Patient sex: M
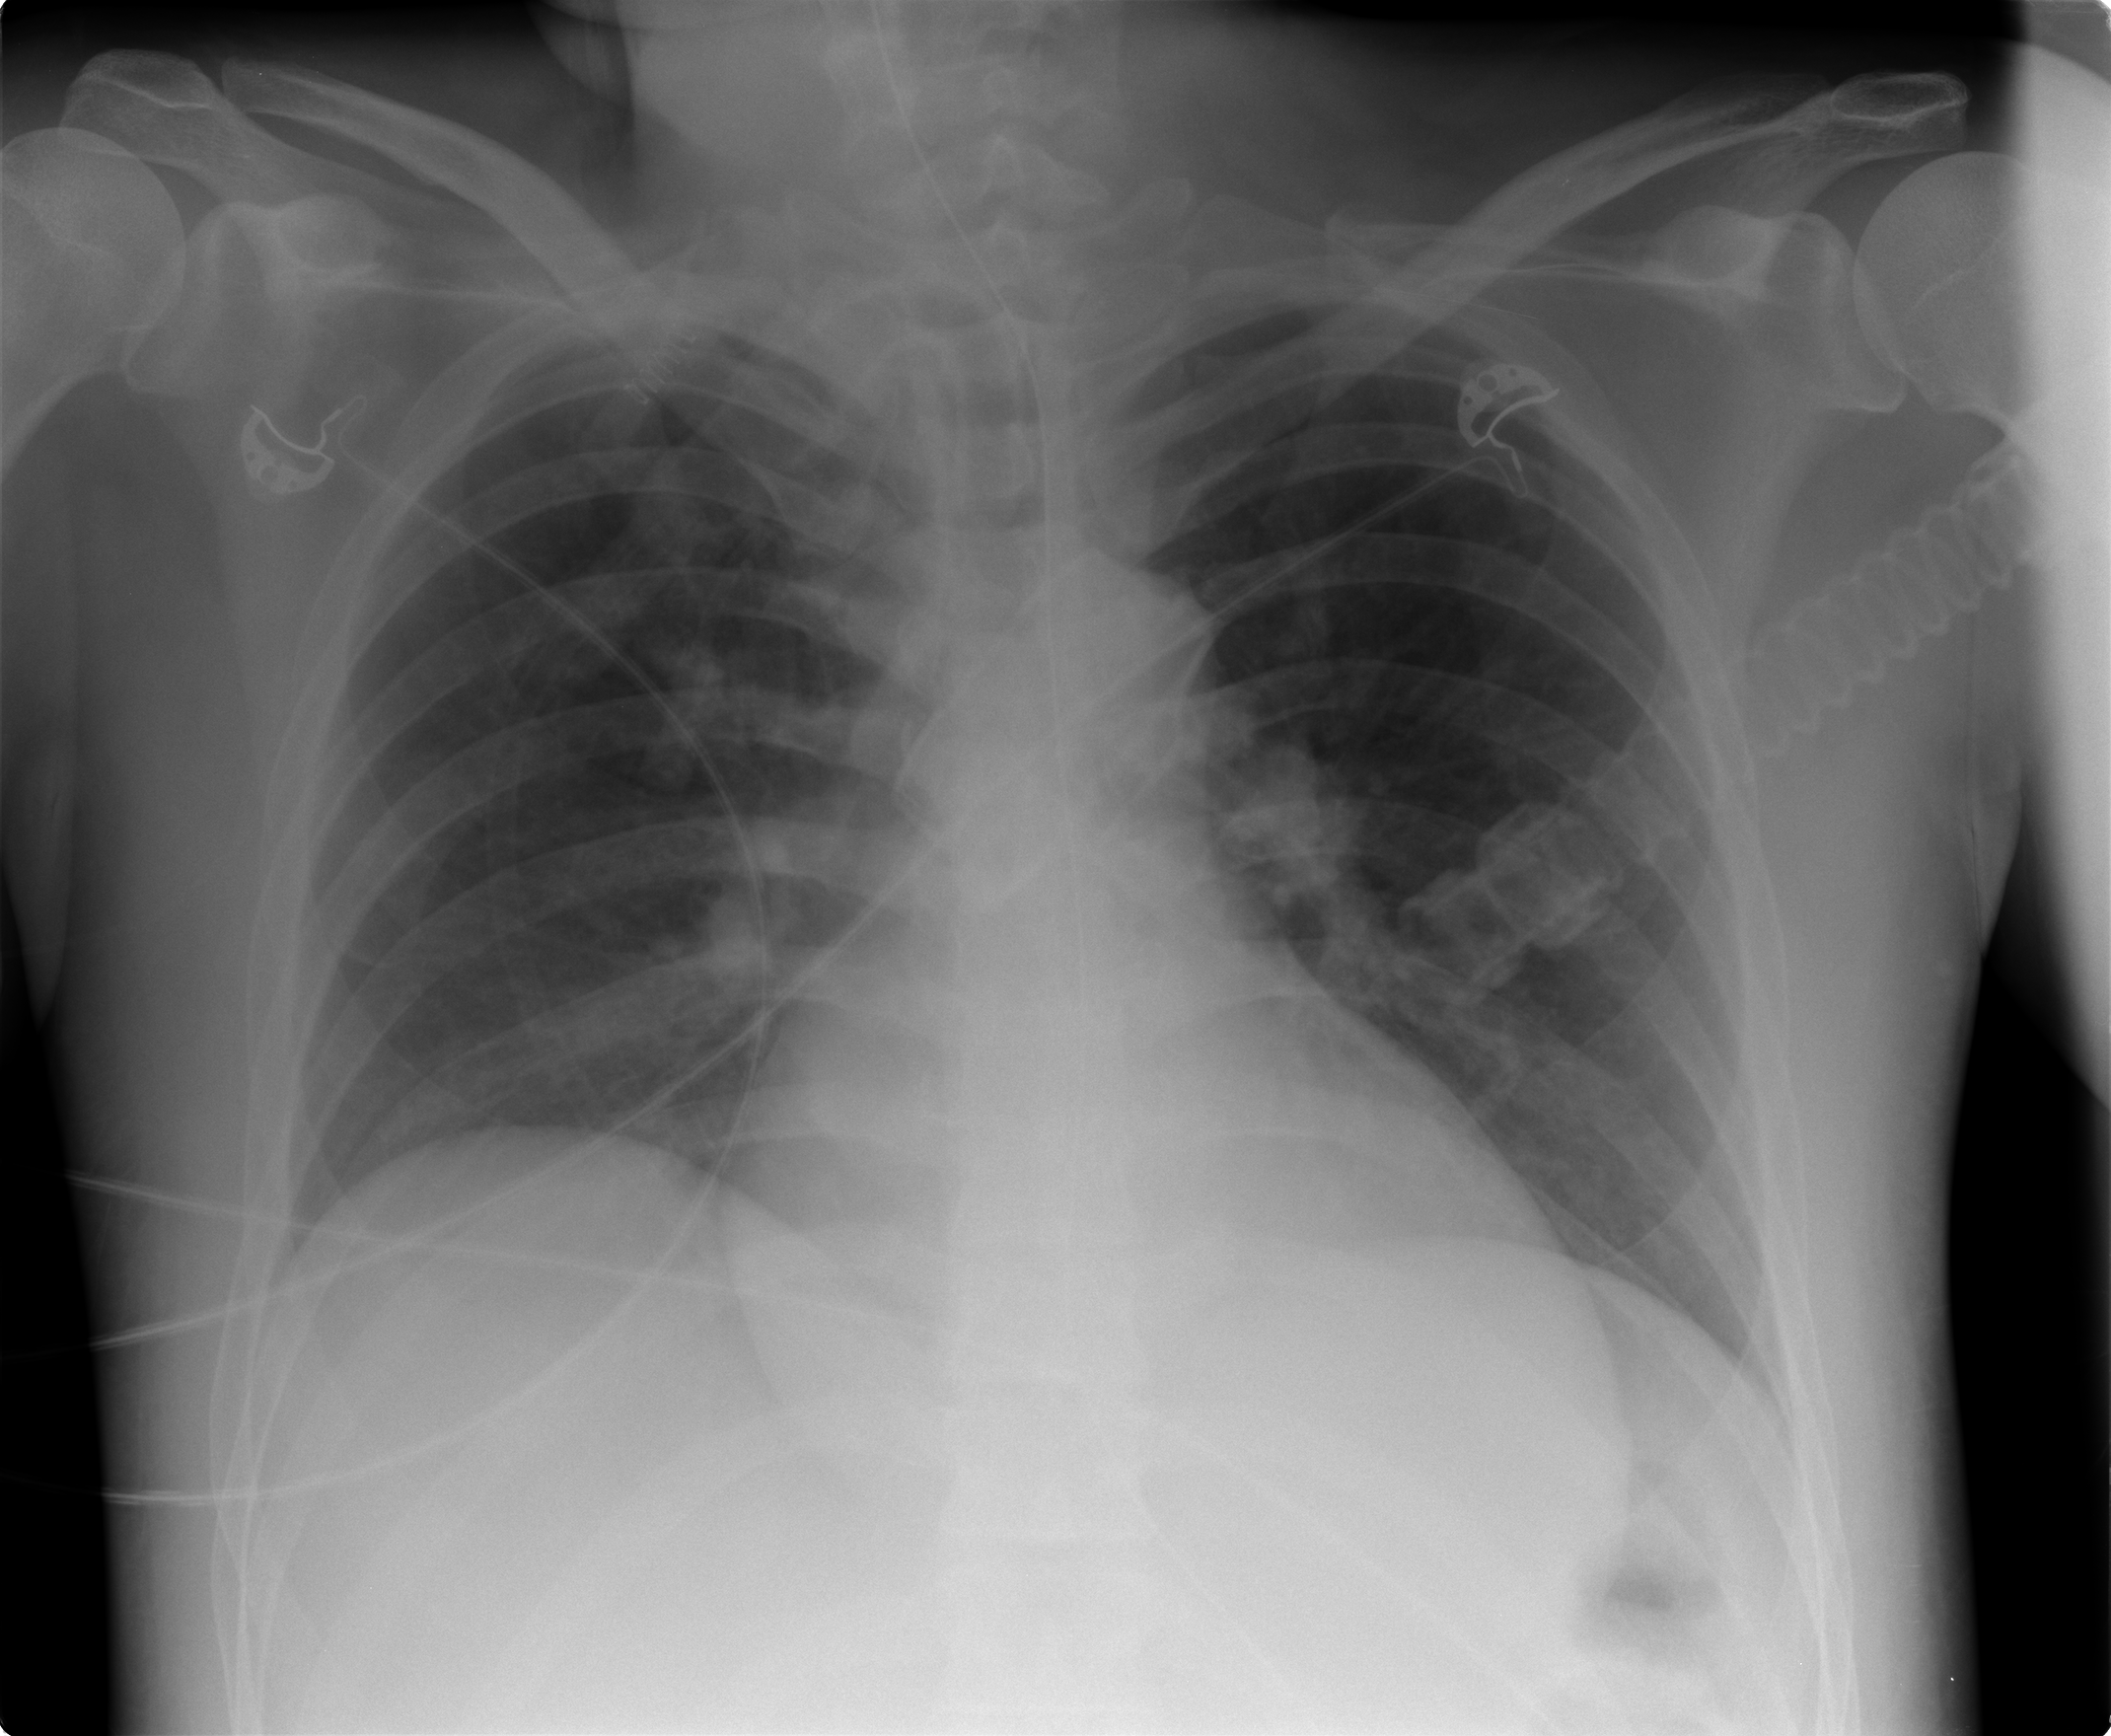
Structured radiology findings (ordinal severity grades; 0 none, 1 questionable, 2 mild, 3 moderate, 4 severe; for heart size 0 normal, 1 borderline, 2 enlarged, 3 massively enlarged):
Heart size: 2
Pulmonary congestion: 2
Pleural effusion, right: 0
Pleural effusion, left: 0
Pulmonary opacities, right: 2
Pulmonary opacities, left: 0
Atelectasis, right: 2
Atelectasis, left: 2